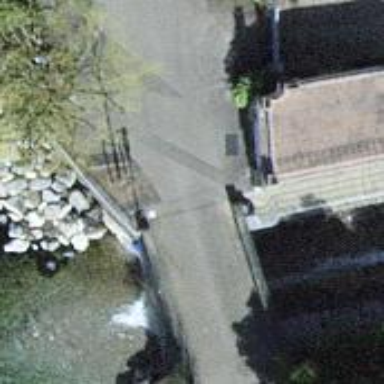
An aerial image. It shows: Pedestrian bridge with asphalt surface.